Question: I have some <URL> in txt format with 38 columns which looks like this:

With the exception of the header row, most of the rows have missing values. I want to convert this table into an array/ dataframe/ excel. But it is not coming as it looks in table.
I tried using python
'''
df = pandas.read_csv(filename, sep='\s+',names=colnames, header=None)
'''
I am confused about what seperator to use.
The program should look for value after single space. If no value is present, fill it with nan. How to do that?
Thanks in advance!
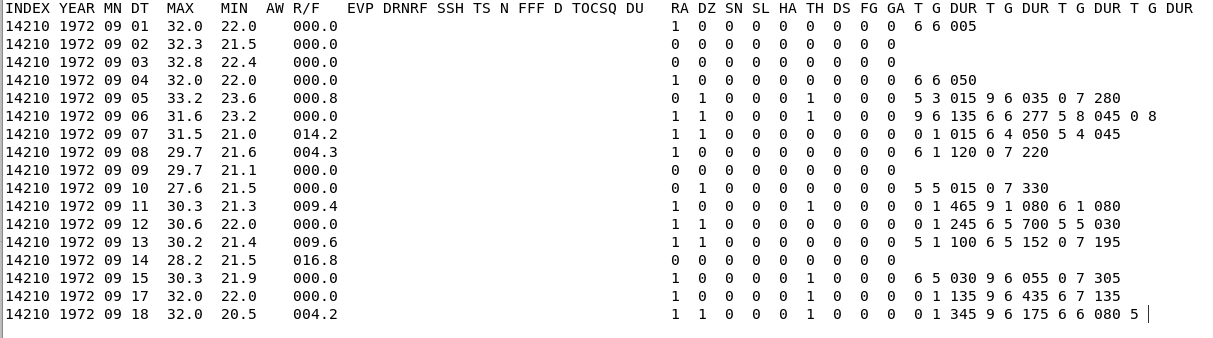
Answer: You can use <URL>:
'''
>>> df = pd.read_fwf('data.txt')
>>> df
INDEX YEAR MN DT MAX MIN ... T.2 G.2 DUR.2 T.3 G.3 DUR.3
0 14210 1972 9 1 32.0 22.0 ... NaN NaN NaN NaN NaN NaN
1 14210 1972 9 2 32.3 21.5 ... NaN NaN NaN NaN NaN NaN
2 14210 1972 9 3 32.8 22.4 ... NaN NaN NaN NaN NaN NaN
3 14210 1972 9 4 32.0 22.0 ... NaN NaN NaN NaN NaN NaN
4 14210 1972 9 5 33.2 23.6 ... 0.0 7.0 280.0 NaN NaN NaN
5 14210 1972 9 6 31.6 23.2 ... 5.0 8.0 45.0 0.0 8.0 NaN
6 14210 1972 9 7 31.5 21.0 ... 5.0 4.0 45.0 NaN NaN NaN
7 14210 1972 9 8 29.7 21.6 ... NaN NaN NaN NaN NaN NaN
8 14210 1972 9 9 29.7 21.1 ... NaN NaN NaN NaN NaN NaN
9 14210 1972 9 10 27.6 21.5 ... NaN NaN NaN NaN NaN NaN
10 14210 1972 9 11 30.3 21.3 ... 6.0 1.0 80.0 NaN NaN NaN
11 14210 1972 9 12 30.6 22.0 ... 5.0 5.0 30.0 NaN NaN NaN
12 14210 1972 9 13 30.2 21.4 ... 0.0 7.0 195.0 NaN NaN NaN
13 14210 1972 9 14 28.2 21.5 ... NaN NaN NaN NaN NaN NaN
14 14210 1972 9 15 30.3 21.9 ... 0.0 7.0 305.0 NaN NaN NaN
15 14210 1972 9 17 32.0 22.0 ... 6.0 7.0 135.0 NaN NaN NaN
16 14210 1972 9 18 32.0 20.5 ... 6.0 6.0 80.0 5.0 NaN NaN
[17 rows x 38 columns]
'''